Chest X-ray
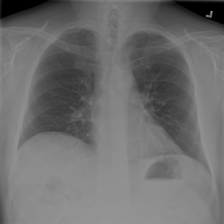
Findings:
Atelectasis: negative
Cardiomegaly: negative
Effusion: negative
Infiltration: negative
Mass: negative
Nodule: negative
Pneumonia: negative
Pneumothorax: negative
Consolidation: negative
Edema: negative
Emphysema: negative
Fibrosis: negative
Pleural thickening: negative
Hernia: negative